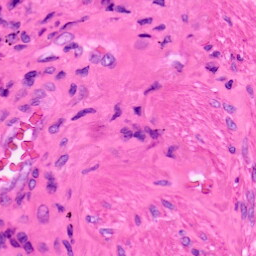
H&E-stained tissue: Lung